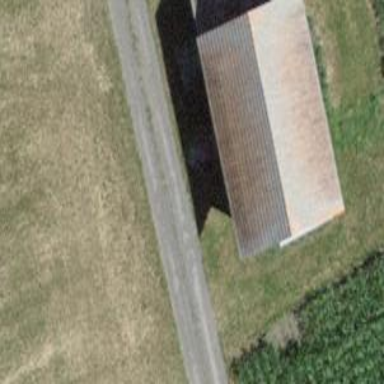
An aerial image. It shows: Barn.